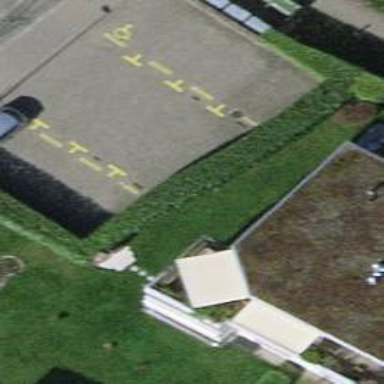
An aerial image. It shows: Parking aisle with paving stones.